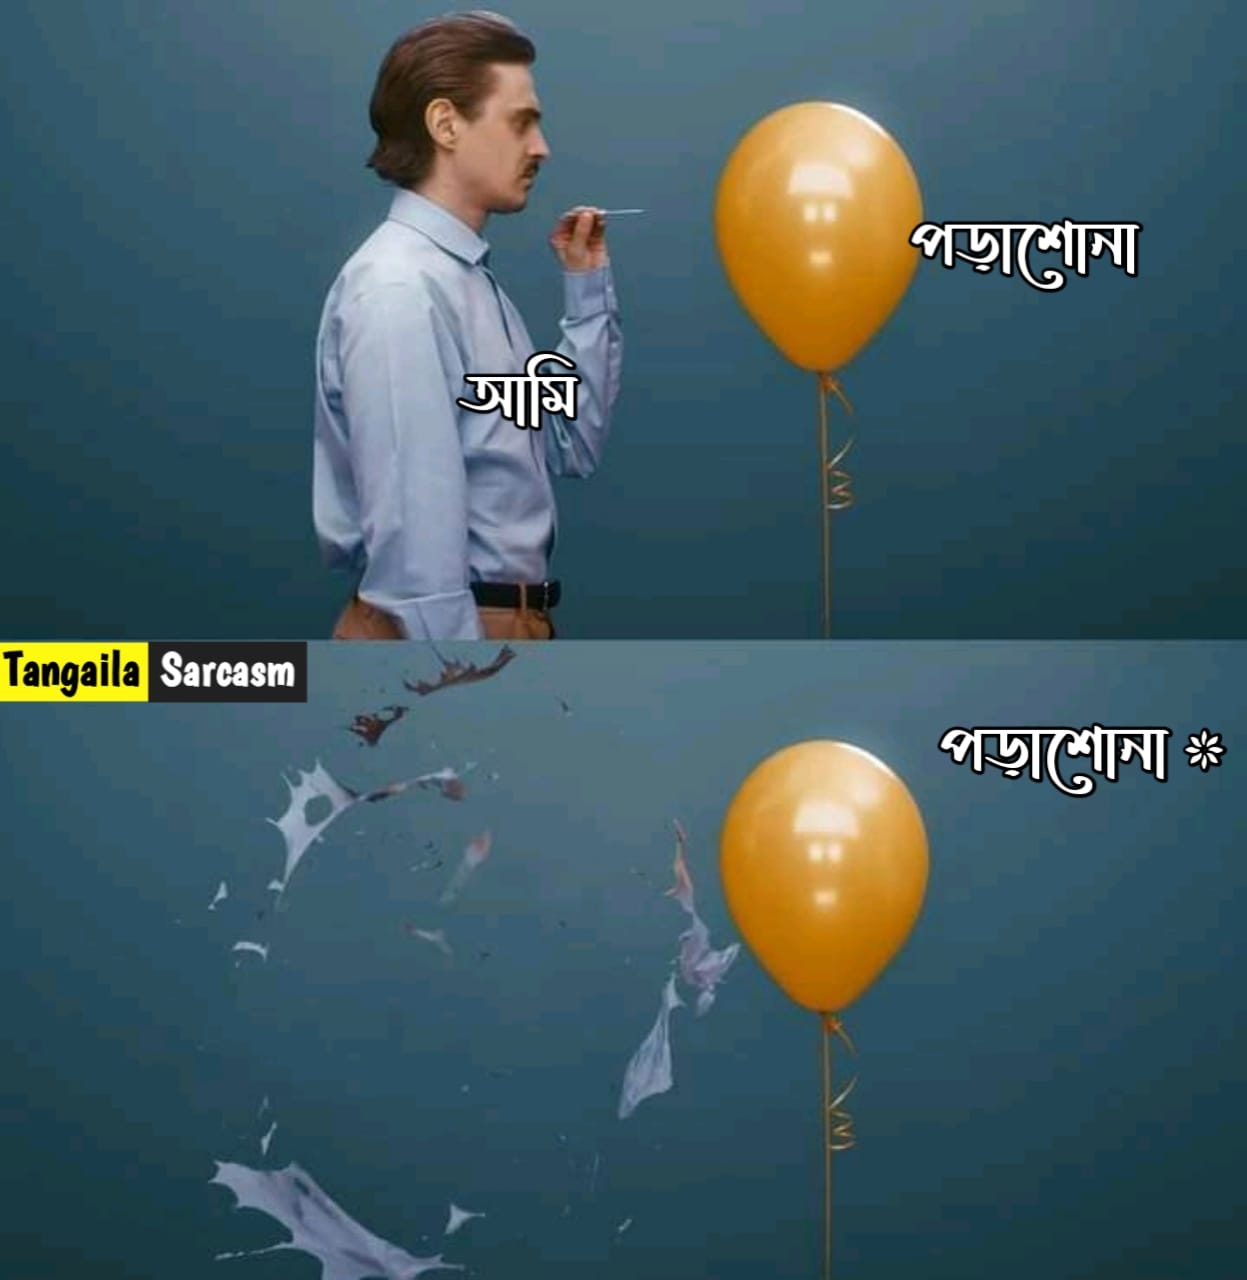
Text: আমি পড়াশোনা পড়াশোনা
Label: Non Hate